Question: I have this bottom panel with many "Views" (tabs like "Console" and "Debug").
They all reside as tabs next to each other in the same container.
I'd like to split it to two - it's possible in Visual Studio.
Here's how it looks like now:

There's a lot of space wasted in the right side as you can see and it would make it a lot easier for me if I could just split this container/panel to two, so some tabs in the left side and some in the right.
For example, I'd like to split the above like this:
Left:
- - - -
Right:
- - -
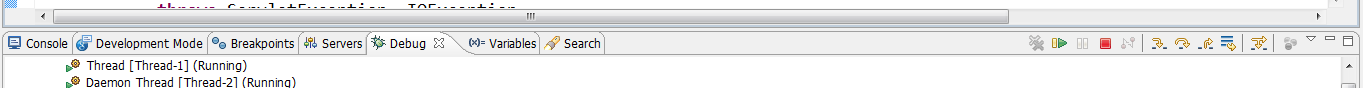
Answer: Simply grab one of the tabs (like Servers) and drag it towards the left hand side of the stack. You should see rectangle outlines of where the view will go when you drop it. Once you've created another stack to the left, simply drag the other views you want over there and drop them (next to the Servers tab).